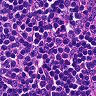
Metastatic tissue present: no